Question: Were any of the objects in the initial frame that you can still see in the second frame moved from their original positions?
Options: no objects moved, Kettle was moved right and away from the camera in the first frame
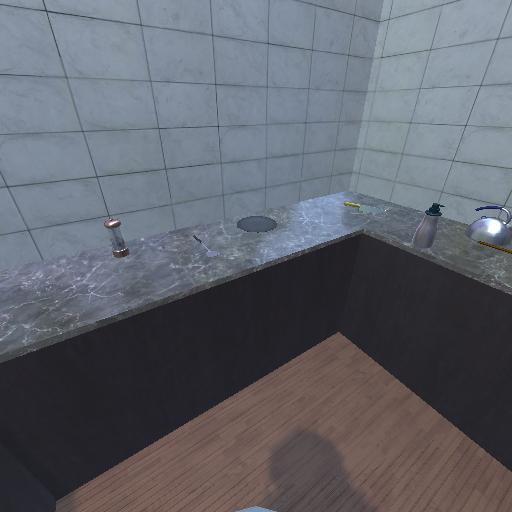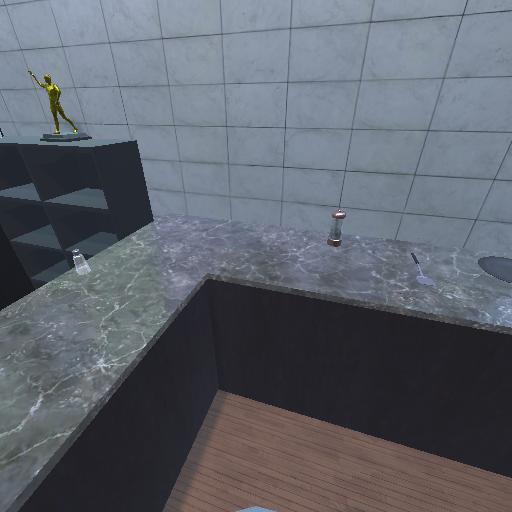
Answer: no objects moved